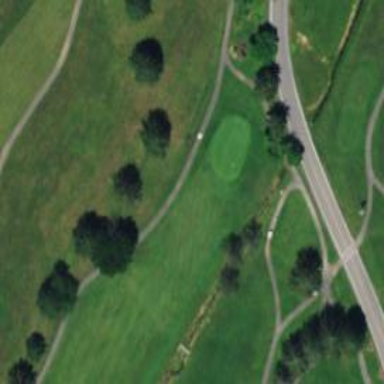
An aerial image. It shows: View of golf hole.